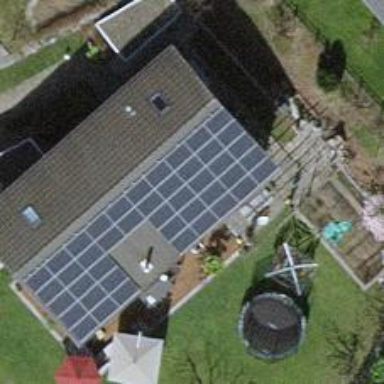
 consisting of solar photovoltaic panels."